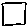
Label: square